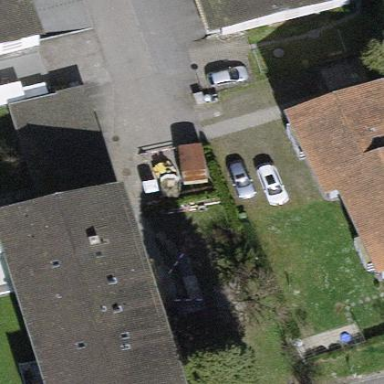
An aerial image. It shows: Building with tiled roof.